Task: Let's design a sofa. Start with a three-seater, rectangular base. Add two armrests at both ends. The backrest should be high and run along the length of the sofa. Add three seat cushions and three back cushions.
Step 471:
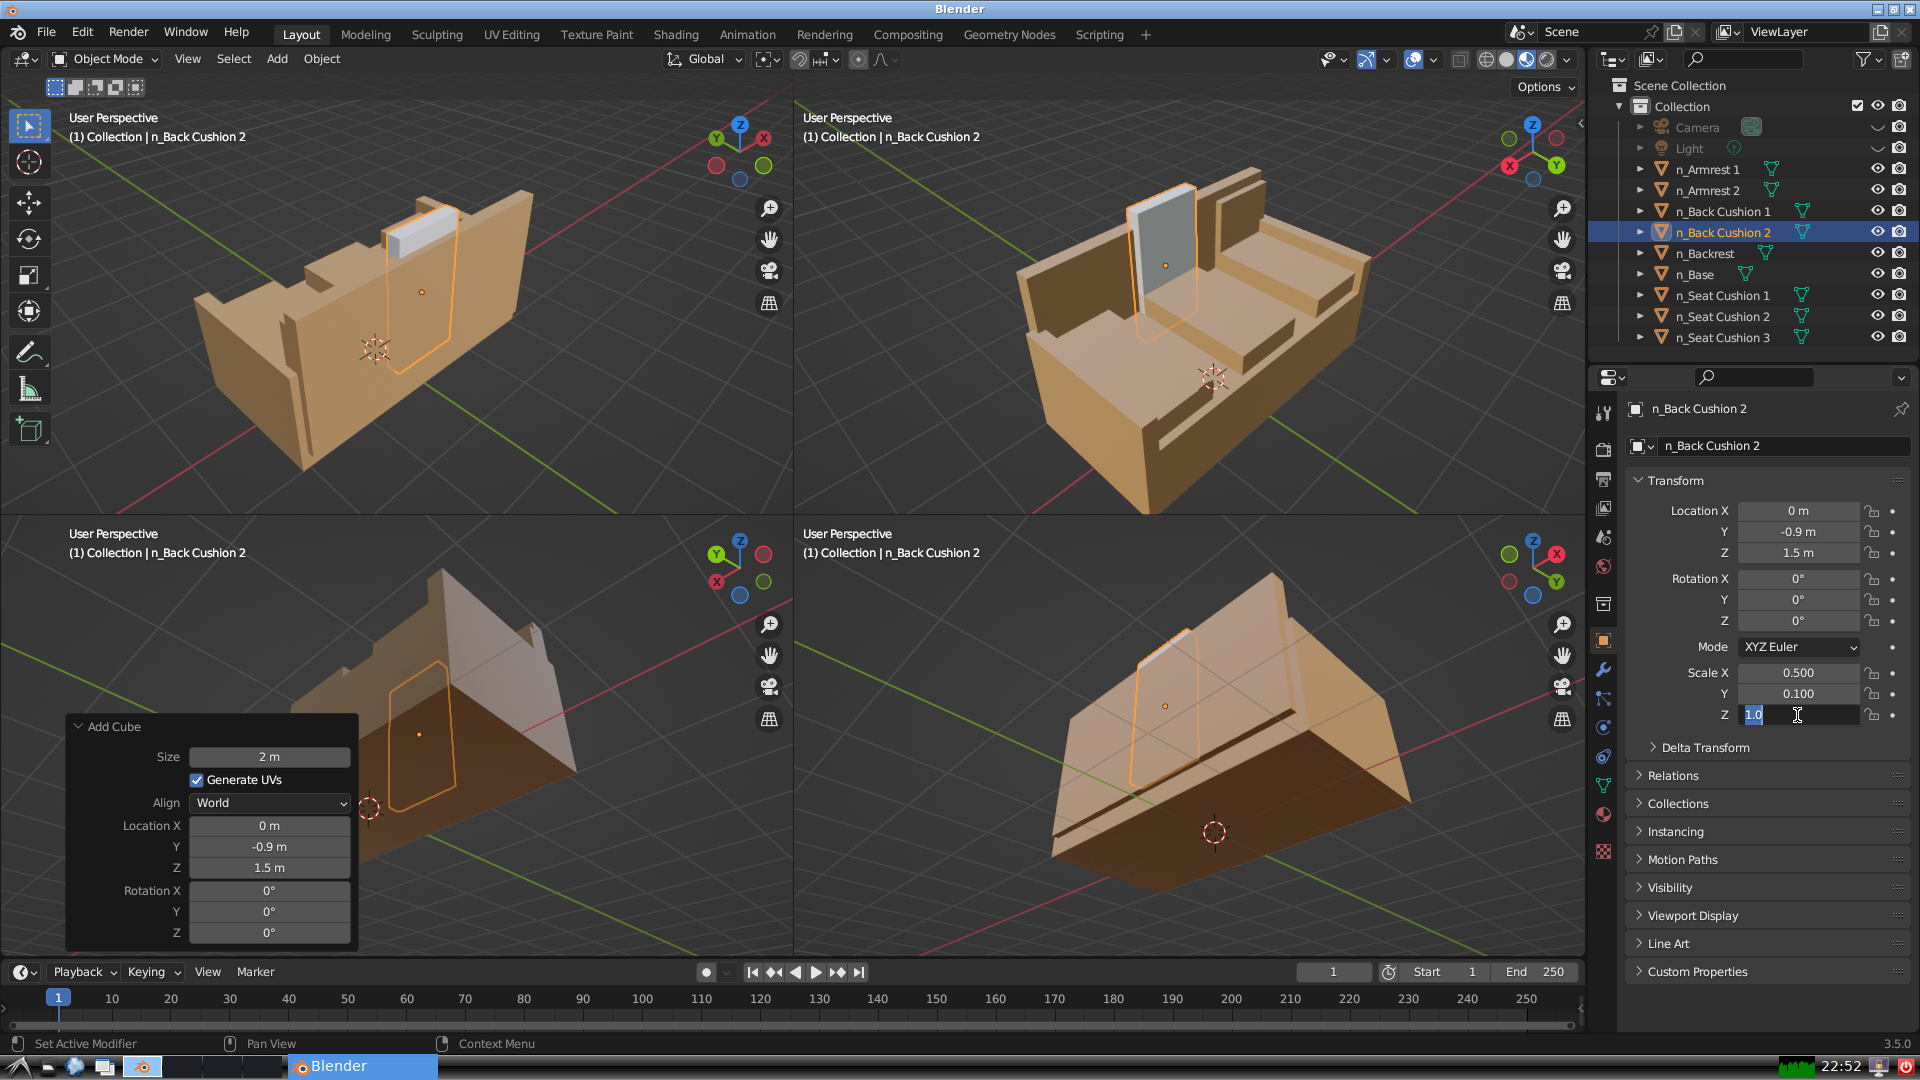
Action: input_text: 0.6